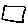
Label: square